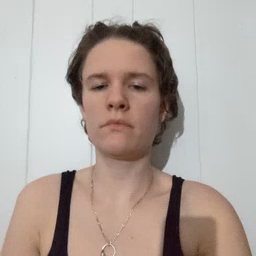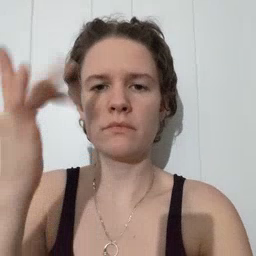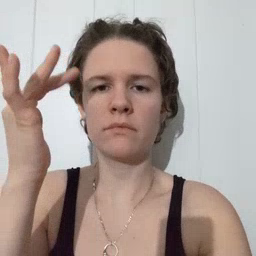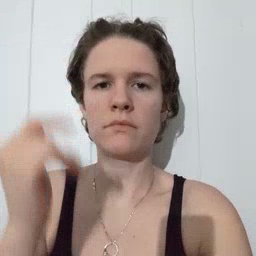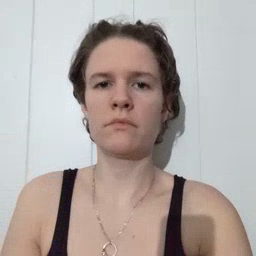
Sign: why